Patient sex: M
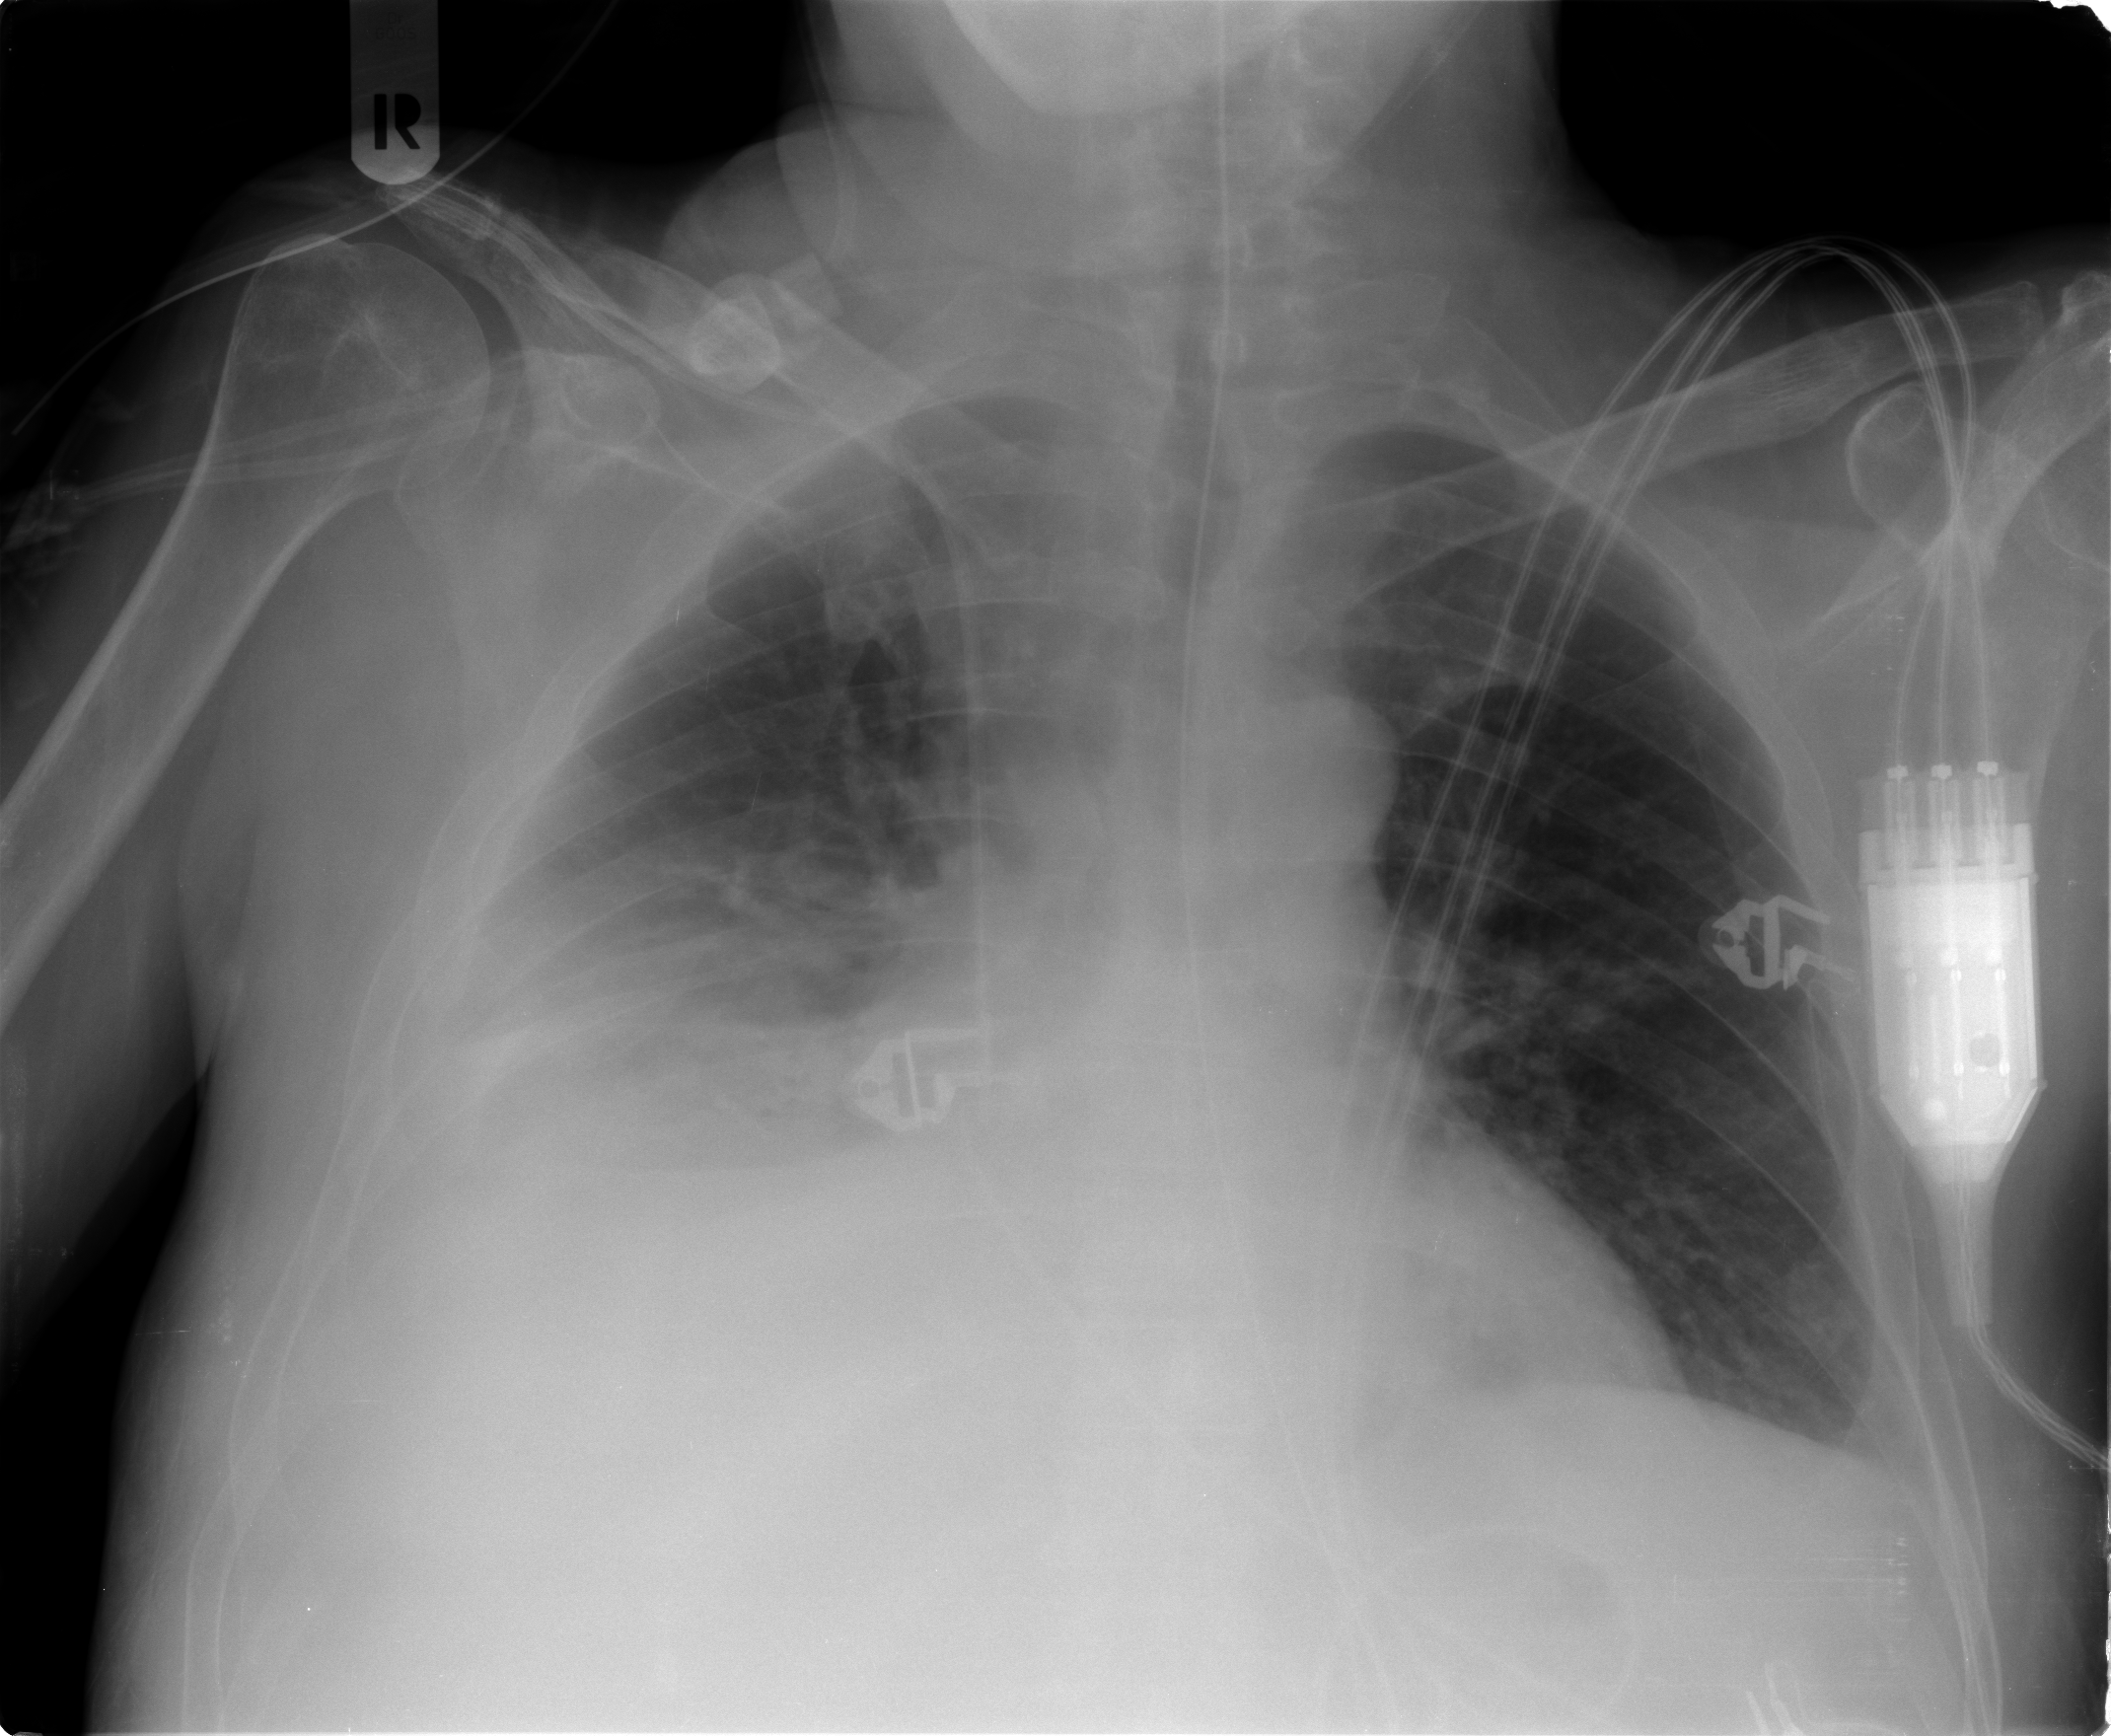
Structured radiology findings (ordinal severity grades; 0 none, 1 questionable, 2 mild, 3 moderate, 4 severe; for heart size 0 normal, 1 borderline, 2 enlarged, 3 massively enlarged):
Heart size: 2
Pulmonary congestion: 2
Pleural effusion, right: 3
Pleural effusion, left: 0
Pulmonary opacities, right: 0
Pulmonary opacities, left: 0
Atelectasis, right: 3
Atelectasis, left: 0